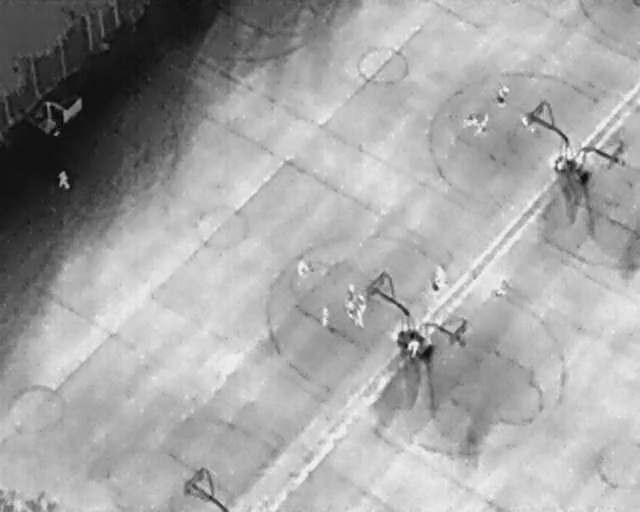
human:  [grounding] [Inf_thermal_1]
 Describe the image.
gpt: In the satellite image, there is  <ref>1 medium person </ref> <box>[[8, 33, 11, 36, 2]]</box> located at left,  <ref>2 medium person </ref> <box>[[76, 17, 80, 19, 21], [72, 21, 74, 25, 2]]</box> located at top right,  <ref>1 large person </ref> <box>[[73, 23, 77, 25, 23]]</box> located at top right,  <ref>1 medium person </ref> <box>[[85, 30, 88, 32, 22]]</box> located at right,  <ref>1 large person </ref> <box>[[45, 50, 49, 53, 2]]</box> located at center,  <ref>7 medium person </ref> <box>[[48, 60, 52, 62, 2], [55, 58, 57, 60, 2], [53, 56, 56, 58, 2], [53, 59, 56, 61, 2], [54, 61, 57, 63, 2], [67, 52, 70, 55, 2], [63, 66, 65, 69, 28]]</box> located at center.